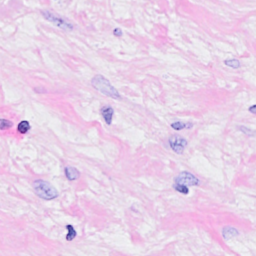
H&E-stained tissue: Breast